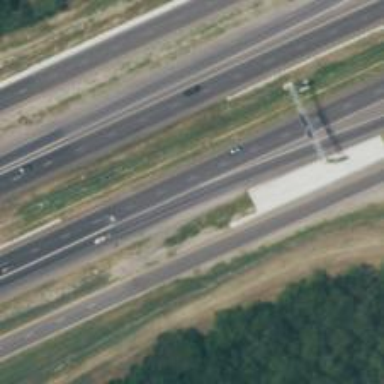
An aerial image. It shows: Motorway junction.